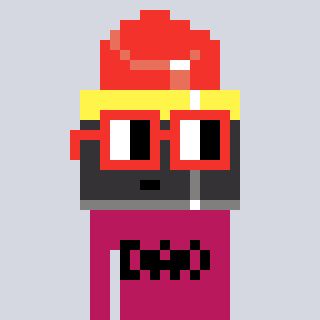
a pixel art character with square red glasses, a lipstick-shaped head and a darkpink-colored body on a cool background